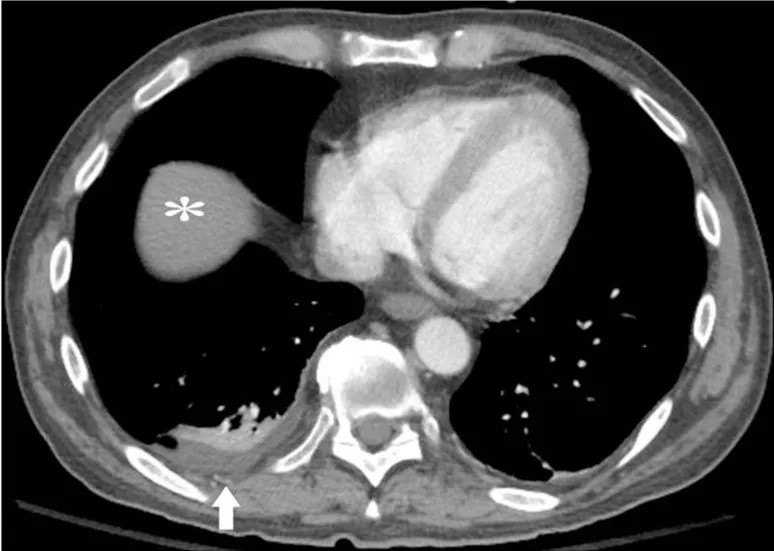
Post-treatment CT image after two cycles of fludarabine and cytarabine and four cycles of decitabine alone. White arrow = residual small right pleural effusion. No left pleural effusion or pericardial effusion. White asterisk = liver.
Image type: radiology (ct)